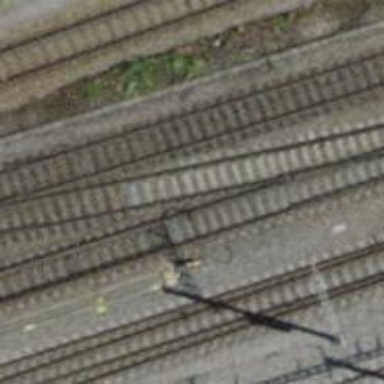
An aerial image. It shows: Railway switch.